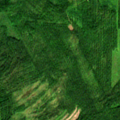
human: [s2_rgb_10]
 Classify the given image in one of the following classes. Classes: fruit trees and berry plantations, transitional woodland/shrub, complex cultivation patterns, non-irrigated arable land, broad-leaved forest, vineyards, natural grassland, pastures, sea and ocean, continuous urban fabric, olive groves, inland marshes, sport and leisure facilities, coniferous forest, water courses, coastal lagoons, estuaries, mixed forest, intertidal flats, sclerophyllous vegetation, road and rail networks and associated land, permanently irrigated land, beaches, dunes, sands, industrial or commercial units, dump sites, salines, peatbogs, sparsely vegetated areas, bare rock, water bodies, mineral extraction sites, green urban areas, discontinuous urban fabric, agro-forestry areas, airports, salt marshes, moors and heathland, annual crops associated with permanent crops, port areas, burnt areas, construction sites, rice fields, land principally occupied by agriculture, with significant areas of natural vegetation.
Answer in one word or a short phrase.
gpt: coniferous forest, mixed forest, transitional woodland/shrub